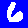
Digit: 6